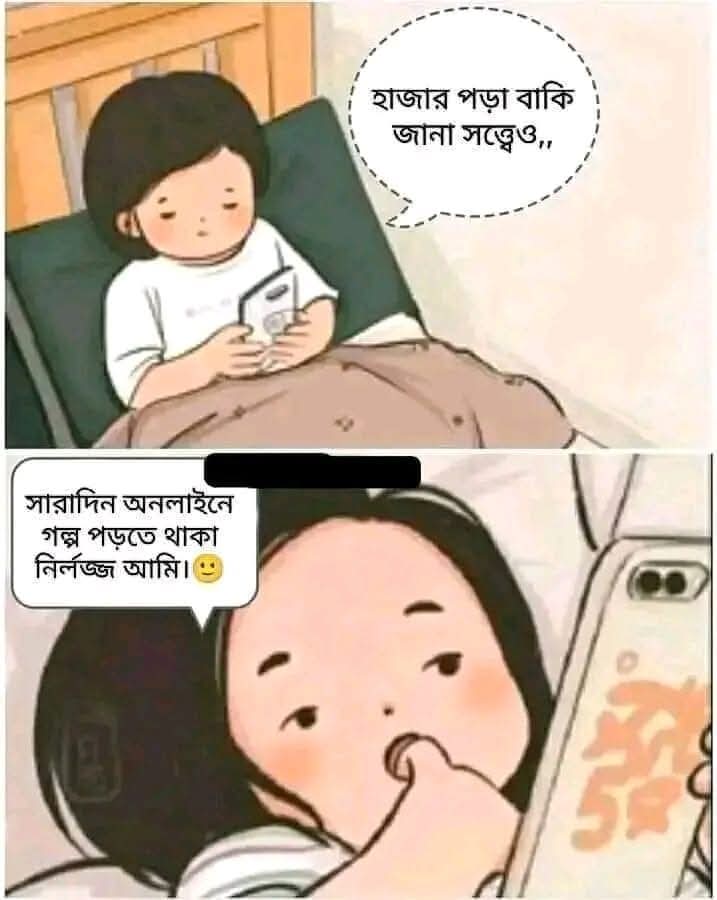
Text: হাজার পড়া বাকি জানা সত্ত্বেও,,
সারাদিন অনলাইনে গল্প পড়তে থাকা নির্লজ্জ আমি।

Label: Non Hate